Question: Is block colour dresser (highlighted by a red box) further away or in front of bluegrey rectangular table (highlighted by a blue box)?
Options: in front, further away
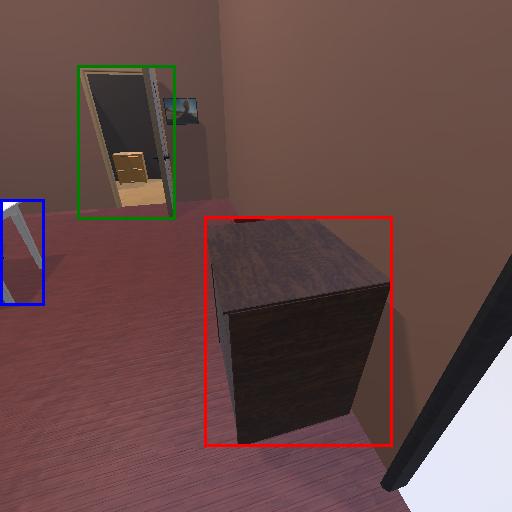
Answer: in front